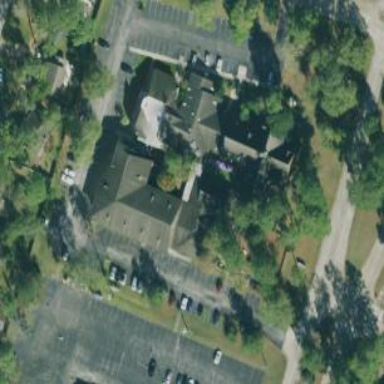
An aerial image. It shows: Beautiful church building.